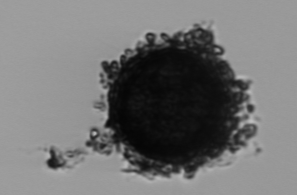
Label: Thalassiosira_TAG_external_detritus